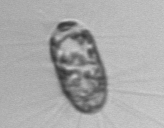
Label: Corethron_hystrix